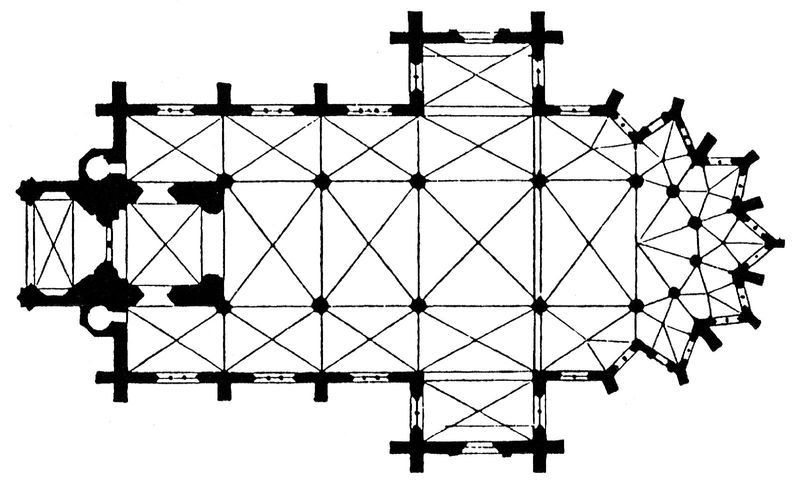
Titel: Christuskirche
Künstler: Conrad Wilhelm Hase
Standort: Hannover (EU - D - Nds)
Schlagwörter: weiß, fenster, raum, schwarz, skizze, säulen, tür, zeichnung, gebäude, architektur, kirche, spitzen, turm, schiffe, fassade, linien, saal, einfach, punkte, eingang, gewölbe, kirch, kreuz, dom, entwurf, münster, kathedrale, langhaus, portal, kirchenschiff, kreuzrippengewölbe, mittelschiff, kreuzgewölbe, querhaus, apsis, chor, plan, geometrie, grundriss, massstab, winkel, treppenturm, saalkirche, seitenschiffe, vierung, chorumgang, gotteshaus, treppentürme, gitternetz, nebenschiff, linine, umgangschor, nebenschiffe, gewlbe, 1200, eii